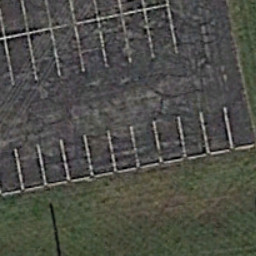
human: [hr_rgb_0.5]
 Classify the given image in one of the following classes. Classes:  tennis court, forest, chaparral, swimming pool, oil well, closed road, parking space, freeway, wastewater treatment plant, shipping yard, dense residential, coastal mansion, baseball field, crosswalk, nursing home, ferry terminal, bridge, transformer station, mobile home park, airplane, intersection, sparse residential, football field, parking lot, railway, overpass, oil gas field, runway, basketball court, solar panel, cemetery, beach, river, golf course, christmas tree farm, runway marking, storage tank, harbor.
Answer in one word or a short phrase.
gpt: parking space